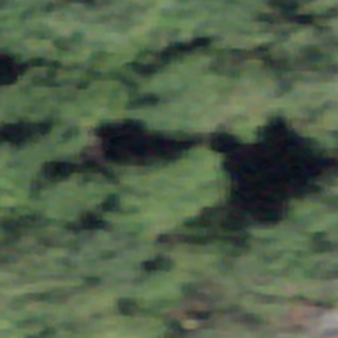
Label: other